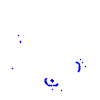
Particle: proton